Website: ulta-beauty
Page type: delivery-shipping
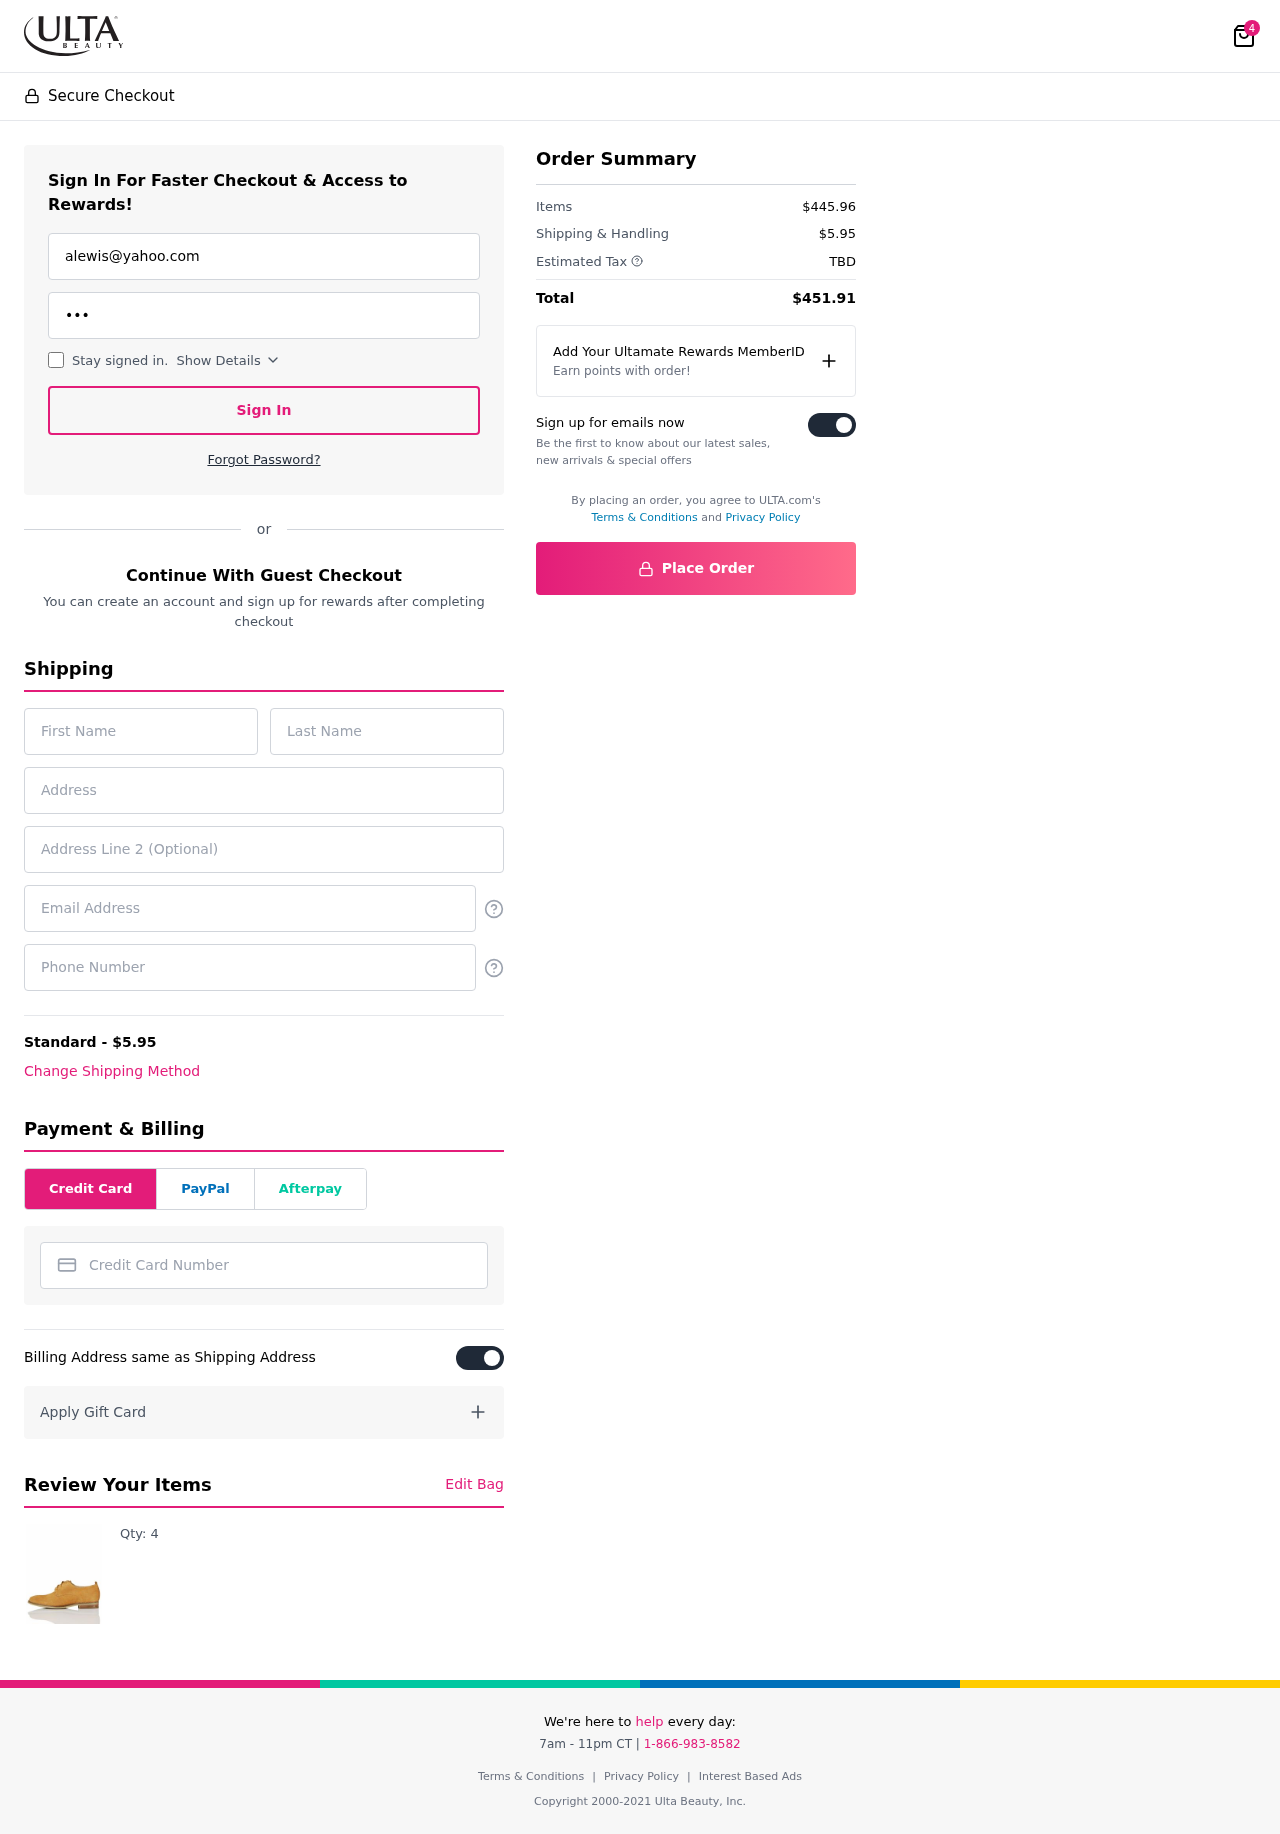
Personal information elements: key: PII_CARD_NUMBER
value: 4390 6367 7167 6666
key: PII_EMAIL
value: alewis@yahoo.com
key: PII_EMAIL2
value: alewis@yahoo.com
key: PII_FIRSTNAME
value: Amber
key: PII_LASTNAME
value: Lewis
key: PII_PHONE
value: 9859144027
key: PII_STREET
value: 1733 Leblanc Forges Suite 633
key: PII_STREET2
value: Apt. 773
Product elements: key: PRODUCT1_QUANTITY
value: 4
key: PRODUCT1
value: Qty: 4
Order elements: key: ORDER_NUM_ITEMS
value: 4
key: ORDER_SHIPPING_COST
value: $5.95
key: ORDER_SUBTOTAL
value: $445.96
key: ORDER_TAX
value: TBD
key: ORDER_TOTAL
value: $451.91